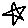
Label: star